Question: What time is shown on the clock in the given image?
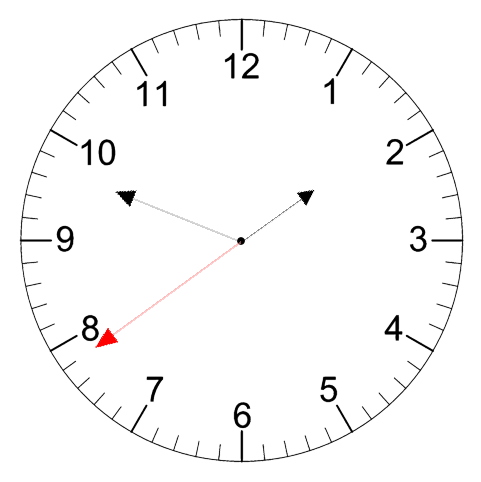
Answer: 01:48:39